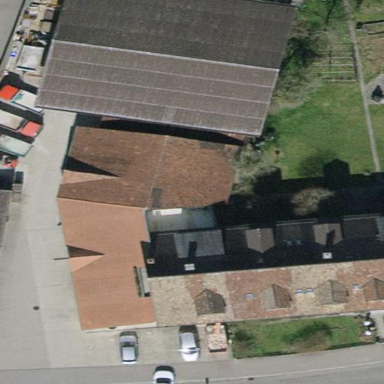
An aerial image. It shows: Industrial building with tile roof.